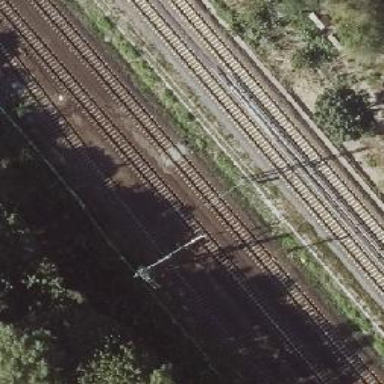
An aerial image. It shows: Railway signal.